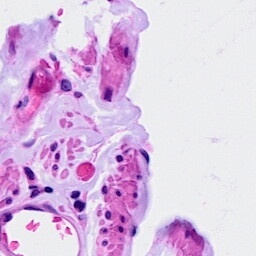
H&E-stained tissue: Ovarian